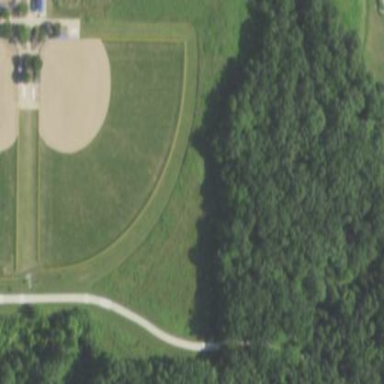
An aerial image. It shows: Softball pitch used for baseball games.